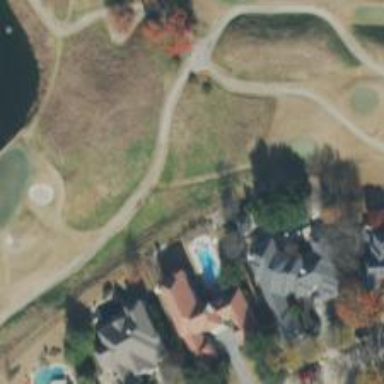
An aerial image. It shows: Path for both road and golf.